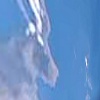
Label: water